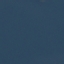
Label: SeaLake